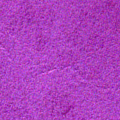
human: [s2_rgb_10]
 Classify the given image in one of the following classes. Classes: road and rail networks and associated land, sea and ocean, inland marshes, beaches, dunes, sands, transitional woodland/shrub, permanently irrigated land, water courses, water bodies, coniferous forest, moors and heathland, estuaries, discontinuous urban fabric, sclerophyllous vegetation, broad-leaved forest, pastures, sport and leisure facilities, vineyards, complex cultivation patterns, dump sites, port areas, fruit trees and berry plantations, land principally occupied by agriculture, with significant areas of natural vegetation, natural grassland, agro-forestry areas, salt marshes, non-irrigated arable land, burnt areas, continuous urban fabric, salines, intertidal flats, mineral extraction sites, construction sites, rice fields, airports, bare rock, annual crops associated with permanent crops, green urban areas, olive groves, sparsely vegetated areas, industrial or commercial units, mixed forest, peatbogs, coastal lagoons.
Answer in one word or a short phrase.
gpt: sea and ocean